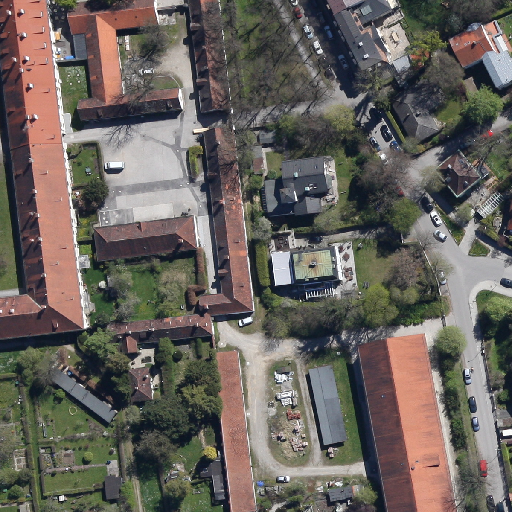
Referring expression: building along the road